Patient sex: M
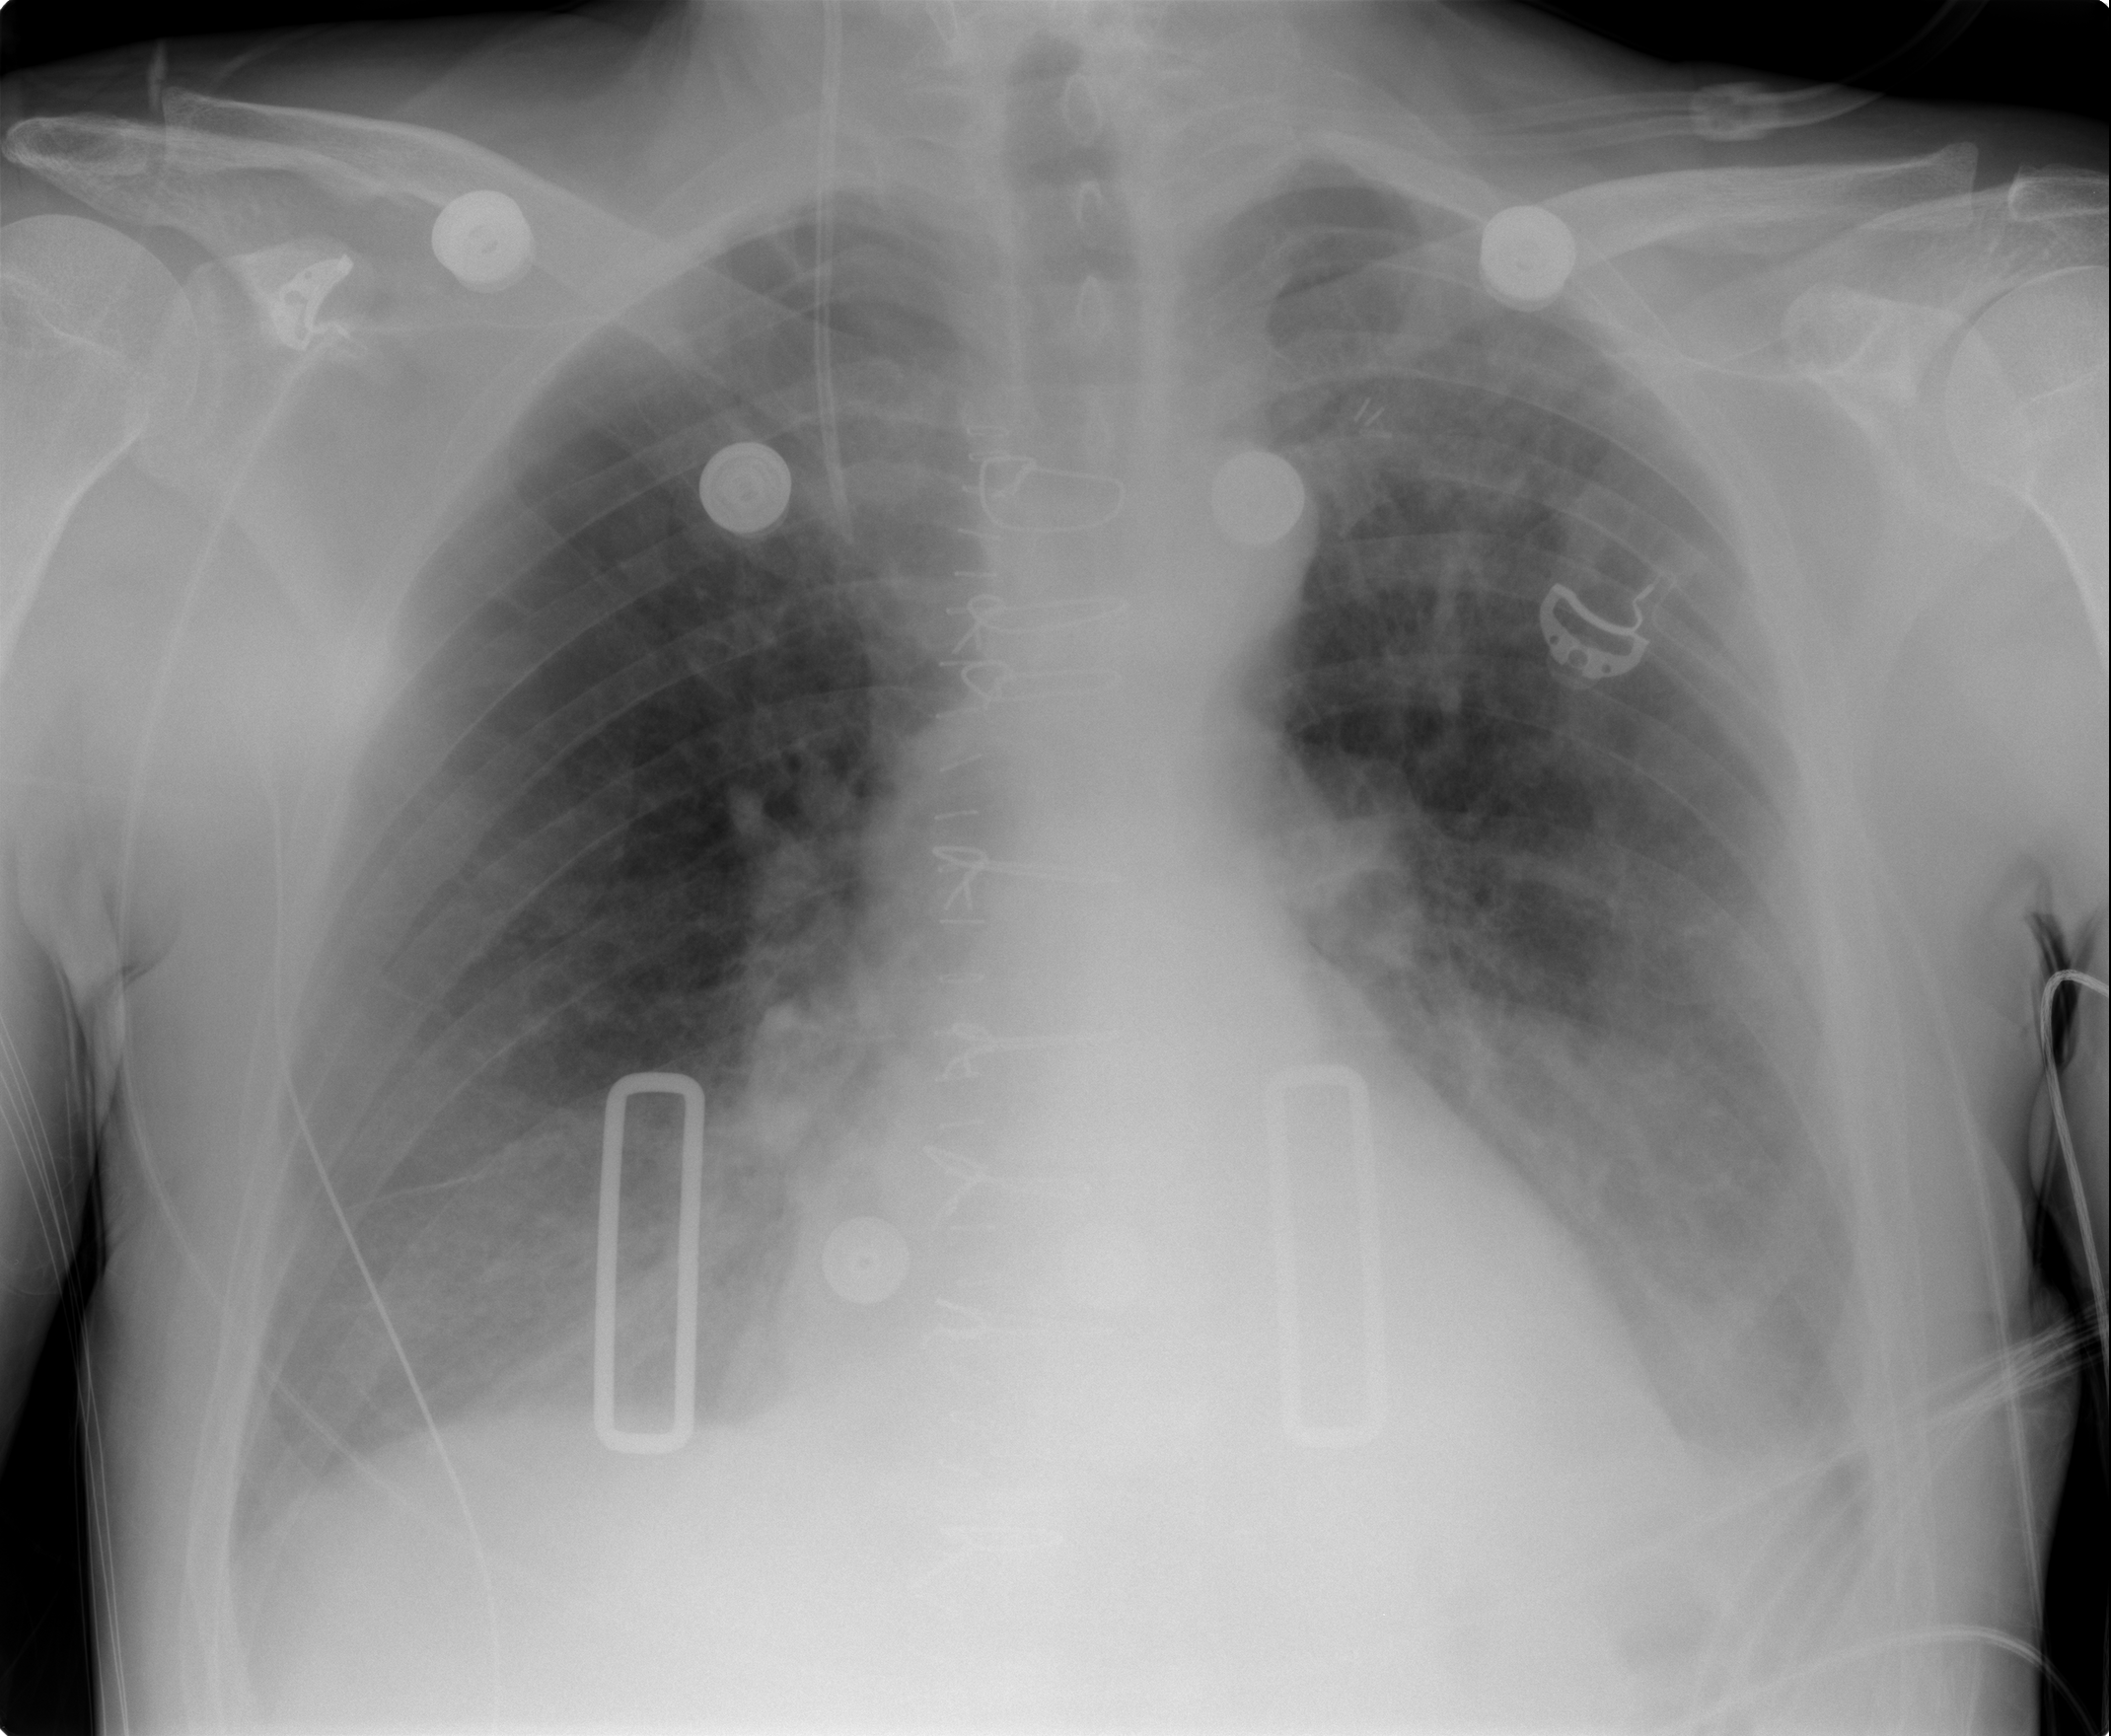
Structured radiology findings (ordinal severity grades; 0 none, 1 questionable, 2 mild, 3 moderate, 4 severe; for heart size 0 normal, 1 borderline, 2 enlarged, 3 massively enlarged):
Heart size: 0
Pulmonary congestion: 0
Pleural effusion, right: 0
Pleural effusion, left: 2
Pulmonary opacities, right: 0
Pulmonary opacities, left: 0
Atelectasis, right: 0
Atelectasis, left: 2